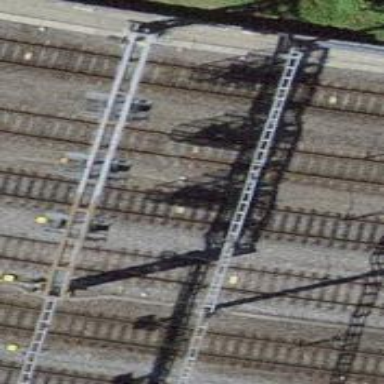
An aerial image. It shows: Railway signal.